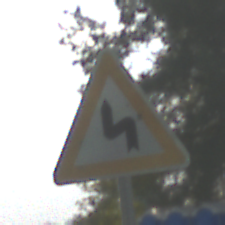
Verkehrszeichen: DoppelkurveZunaechstLinks
Umgebung: Outdoor, Suburban
Tageszeit: MorningAfternoon
Wetter: PartlyCloudy
Licht: Natural
Jahreszeit: NotSpecified
Kontrast: HighContrast